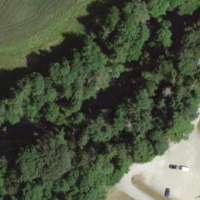
EUNIS habitat code: 41
Species observed at this site:
Allium ursinum